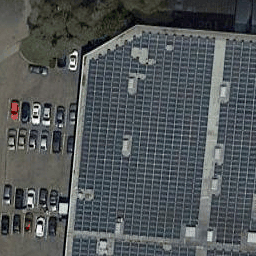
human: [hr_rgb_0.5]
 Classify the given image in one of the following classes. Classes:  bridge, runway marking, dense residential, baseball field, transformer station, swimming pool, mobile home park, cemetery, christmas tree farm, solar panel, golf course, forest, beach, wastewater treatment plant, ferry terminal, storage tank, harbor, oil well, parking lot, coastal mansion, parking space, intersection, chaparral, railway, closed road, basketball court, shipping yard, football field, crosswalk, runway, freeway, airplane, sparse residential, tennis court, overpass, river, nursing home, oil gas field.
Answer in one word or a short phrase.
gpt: solar panel